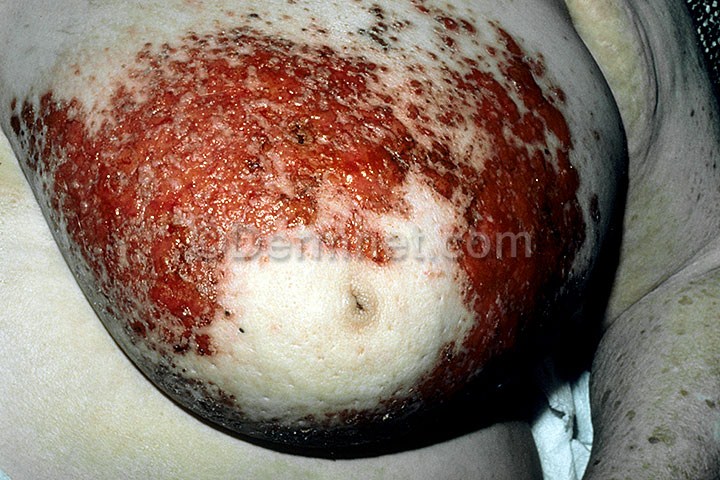
Disease: Actinic Keratosis Basal Cell Carcinoma and other Malignant Lesions